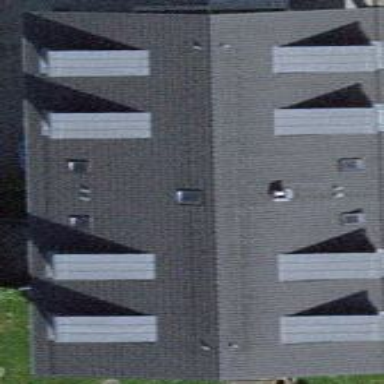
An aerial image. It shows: View of apartment building.